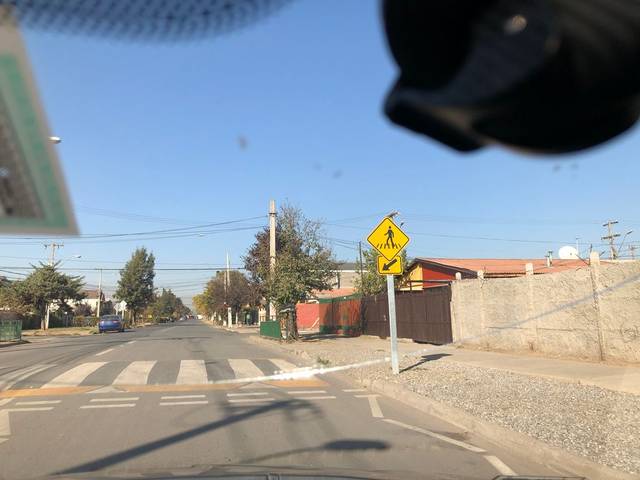
Region: Chile
Coordinates: -33.577, -70.593